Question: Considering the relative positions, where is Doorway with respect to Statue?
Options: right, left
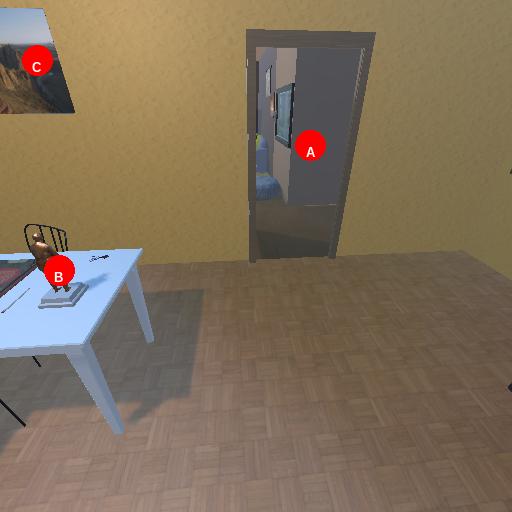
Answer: right